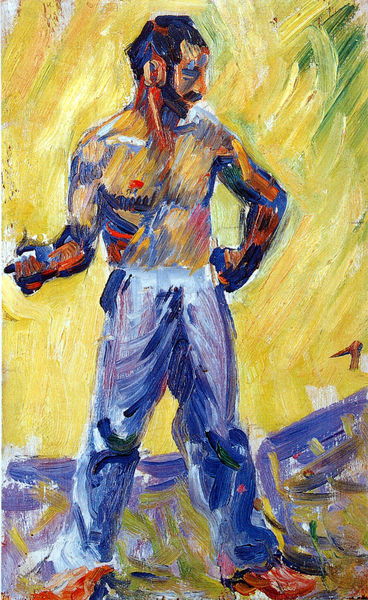
Titel: Studie für "Au temps d'harmonie". Boulespieler, stehend
Künstler: Paul Signac
Institution: (Privatsammlung)
Schlagwörter: akt, baum, blau, dunkel, fuß, gemälde, hand, kopf, körper, mann, nackt, schatten, weiß, gelb, grün, impressionismus, kirchner, landschaft, braun, brust, bunt, finger, haar, hell, hintergrund, licht, mund, nase, ohr, orange, profil, schwarz, stirn, blick, gürtel, rot, expressionismus, malerei, tanz, bart, hose, arm, arme, augen, bärtig, falten, gesicht, halten, mensch, stehen, vollbart, blicken, hände, portrait, porträt, öl, feld, felder, hügel, natur, busch, pastos, auge, haare, stoff, stoffe, person, frontal, kinn, ohren, beine, taille, bein, füße, wangen, schuhe, abstrakt, farben, modern, farbe, lila, tag, violett, arbeiter, duktus, falte, jeans, muskeln, artiste, barbe, face, homme, jaune, marron, moustache, vert, maler, kontrapost, wange, brustwarze, knie, zeigen, oberkörper, impression, unten, draußen, kontur, rippen, barfuß, tete, faust, selbstbildnis, stand, schuh, ölmalerei, selbstportrait, leben, männlich, zigarette, en pied, rouge, balu, peintre, hirte, kräftig, cézanne, peau, peinture, sein, main, expression, paysan, allemand, bleu, pierre, holzschuhe, sabot, sabots, champ, rippe, couleur, expressionisme, mouvement, touche, lebendig, matisse, van gogh, auftrag, breitbeinig, expressionnisme, fermier, force, grún, muscle, rote schuhe, sraußen, torse, tube, virilité, couleurs, garçon, impressionnisme, jeune, paille, buste, mansch, pecheur, lumineux, espagne, barque, bras, moderne, boule, aquarelle, animal, fauve, provokation, chaussure, debout, pantalon, contemporain, sable, posture, fond, barbu, pose, chaussures, fume, regard, fauvisme, aquqrell, trois quarts, pinceau, palge, nu, regarde, van dongen, torse nu, poing, hanche, xxeme, 20, gros coups de pinceau, fond jaune, main tendue, souliers, torse ny, teton, muscles, marrob, bimann, soulier, lutteur, pétanque, couleur primaire, chausssures, fumer, fauvz, pantanlon, die brucke, derain, vlaminck, tournee, tamz